Question: There is a function 'Object intersection(Type1<Kernel> obj1, Type2<Kernel> obj2)' in CGAL which will return an object, representing intersection of two given objects of different possible types. It is <URL>.
And what about the case when ray intersects rectangle in two points? Cannot see anything about it in the manual.

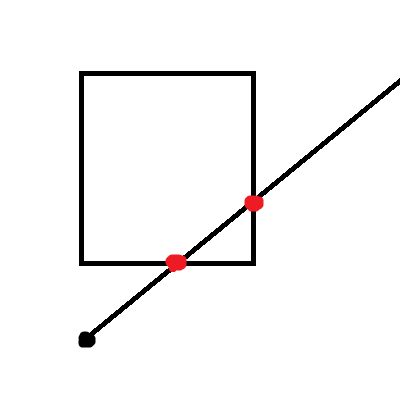
Answer: Answered by Sebastien Loriot in cgal-discuss mailing list:
> The iso_rectangle is considered as full so that what you call
the two point case is the segment one.